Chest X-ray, PA view. Patient: 25 years old, sex M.
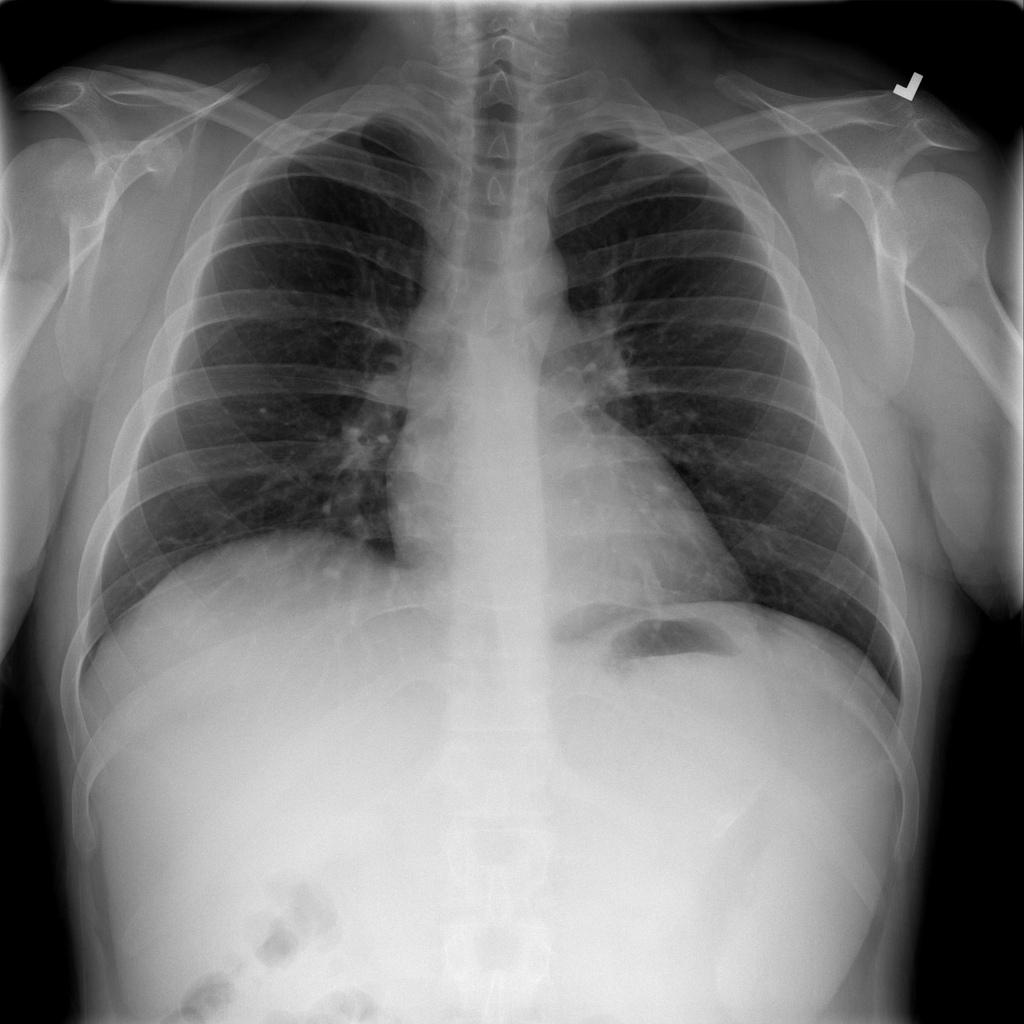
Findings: No Finding